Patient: sex F, age 89
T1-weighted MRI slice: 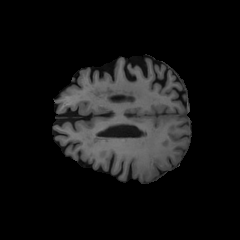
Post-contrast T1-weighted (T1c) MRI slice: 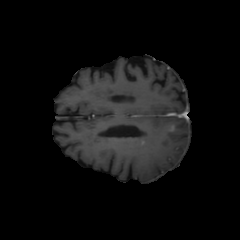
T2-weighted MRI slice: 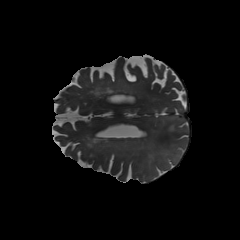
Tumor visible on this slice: yes
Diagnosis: Glioblastoma, IDH-wildtype
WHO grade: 4